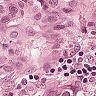
Metastatic tissue present: yes